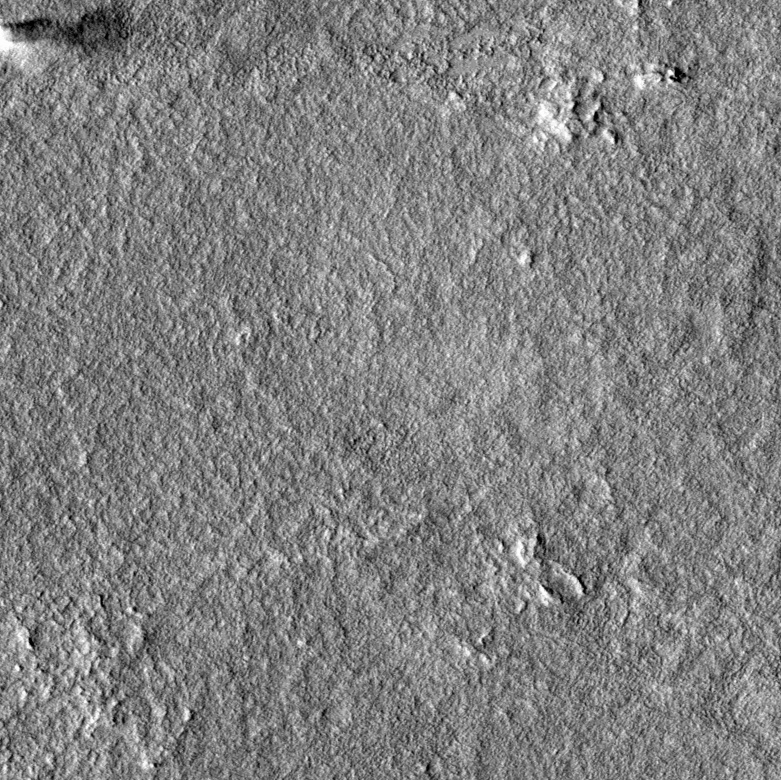
Label: dustdevil